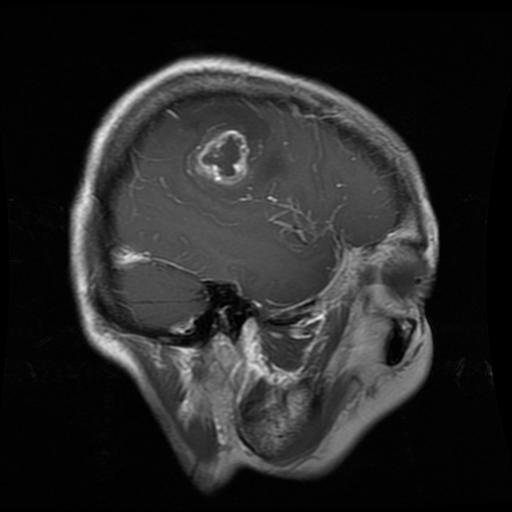
Label: glioma